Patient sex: M
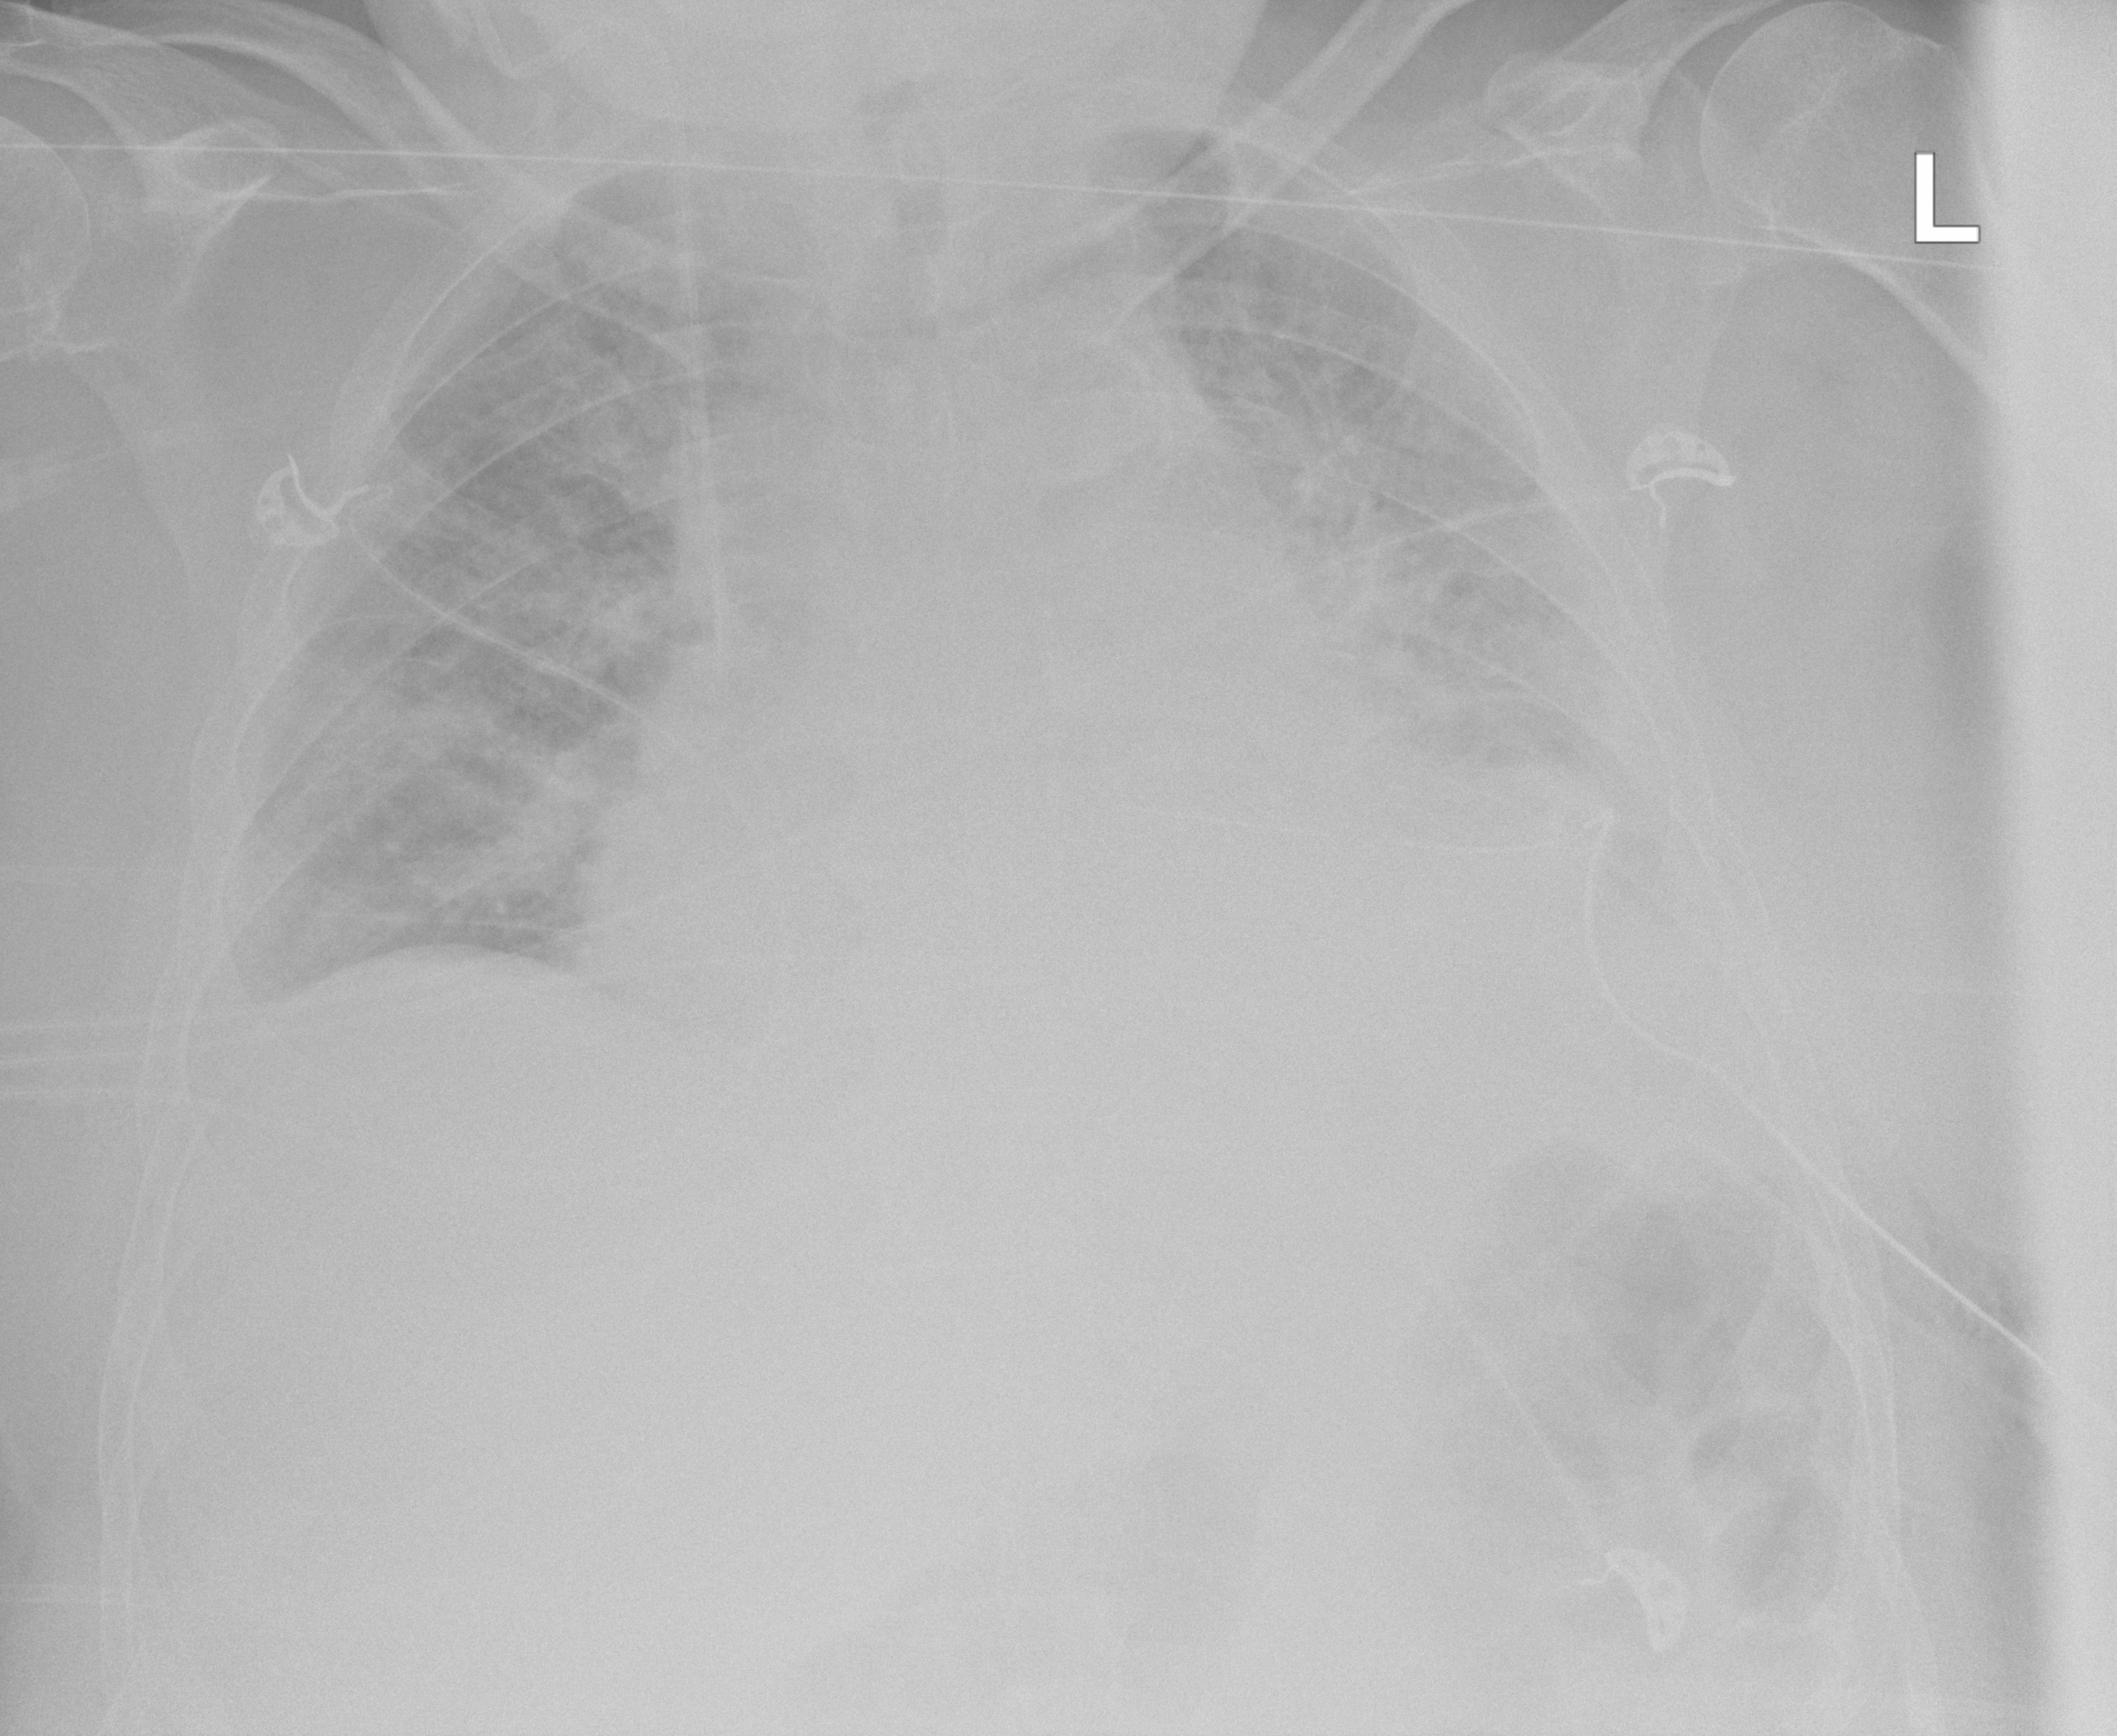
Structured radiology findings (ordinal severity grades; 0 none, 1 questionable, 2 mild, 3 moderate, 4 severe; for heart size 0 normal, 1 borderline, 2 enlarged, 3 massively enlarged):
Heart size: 2
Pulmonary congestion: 3
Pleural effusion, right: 0
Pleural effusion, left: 2
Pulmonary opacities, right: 2
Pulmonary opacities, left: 2
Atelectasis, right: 2
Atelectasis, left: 2